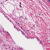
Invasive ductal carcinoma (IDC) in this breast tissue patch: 0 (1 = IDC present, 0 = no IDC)